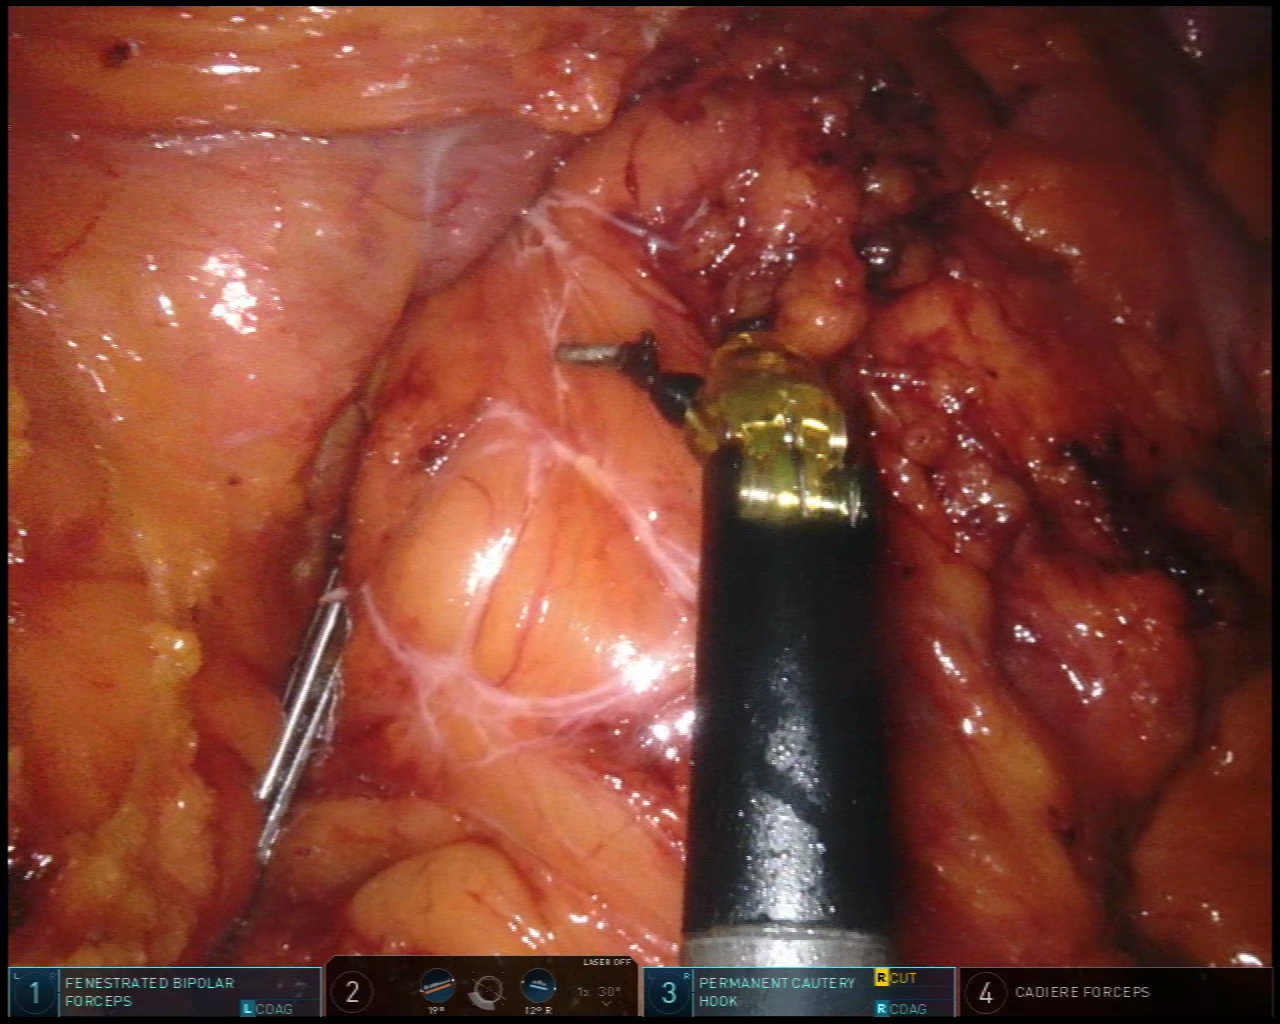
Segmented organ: stomach
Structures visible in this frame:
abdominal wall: no
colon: yes
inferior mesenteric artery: no
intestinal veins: no
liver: no
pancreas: no
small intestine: no
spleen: no
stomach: yes
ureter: no
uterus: no
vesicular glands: no